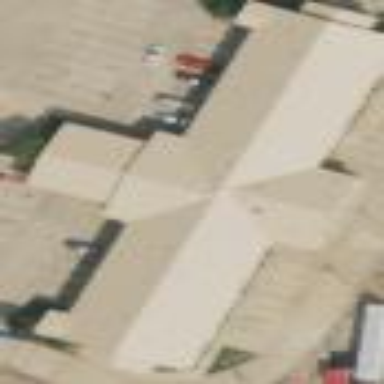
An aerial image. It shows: Building that is motel.